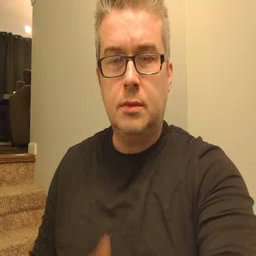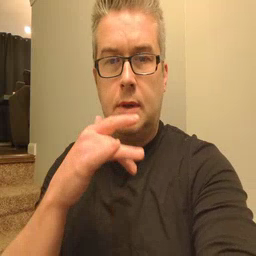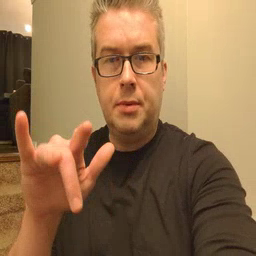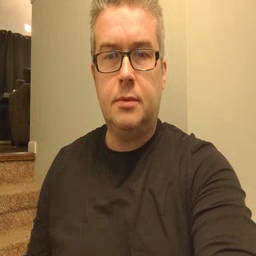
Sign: empty